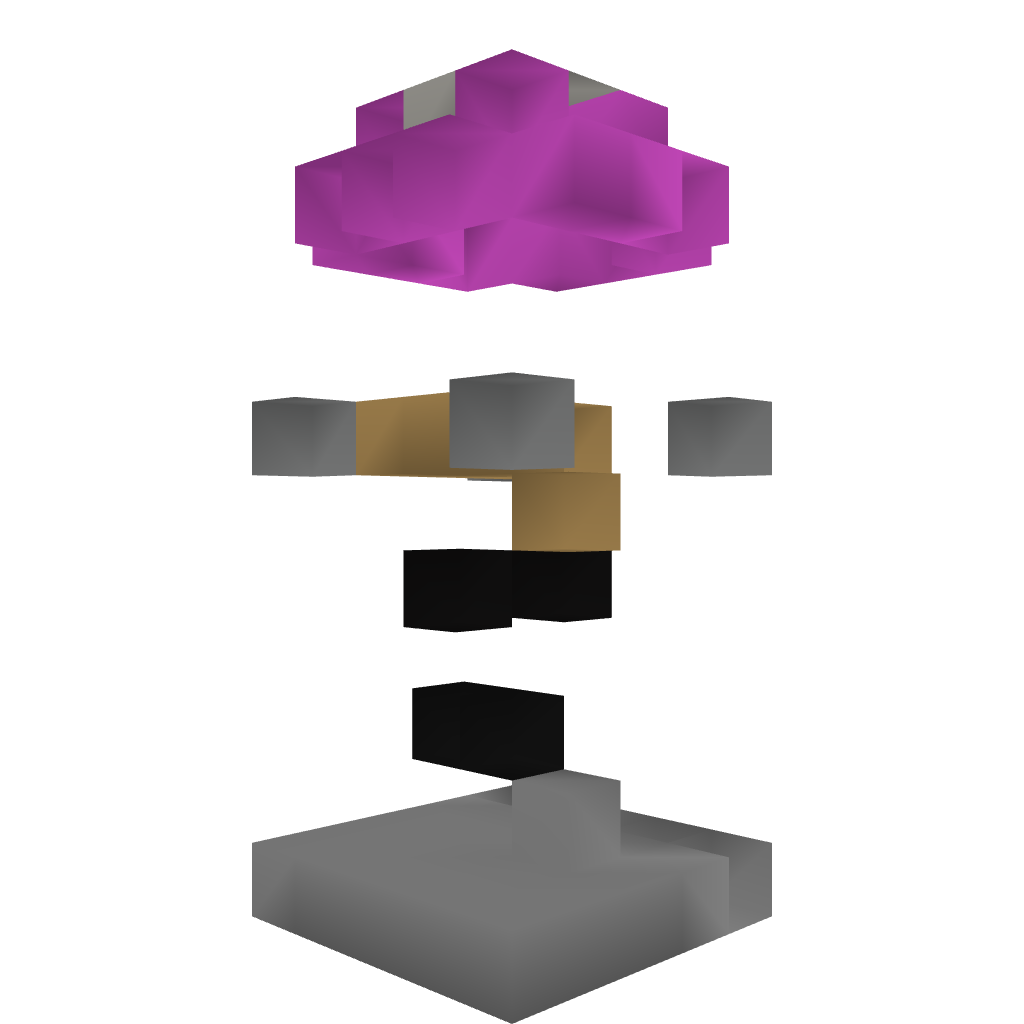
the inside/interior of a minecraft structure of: Trading booth